Aerial crown-view tile of a tropical tree (Barro Colorado Island, Panama), acquired 20250915:
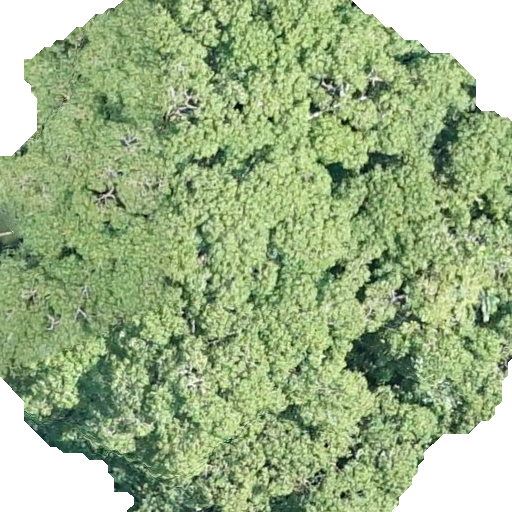
Species: Hura crepitans
GBIF accepted scientific name: Hura crepitans
Crown area: 388.292 m²